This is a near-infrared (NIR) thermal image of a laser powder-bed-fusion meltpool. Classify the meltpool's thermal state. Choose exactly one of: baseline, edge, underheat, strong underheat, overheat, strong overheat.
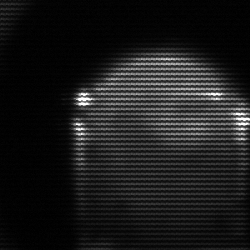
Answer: edge